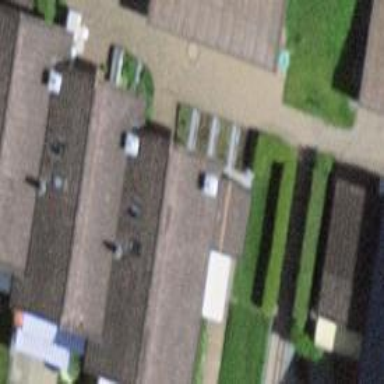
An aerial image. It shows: Terrace building.